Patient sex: M
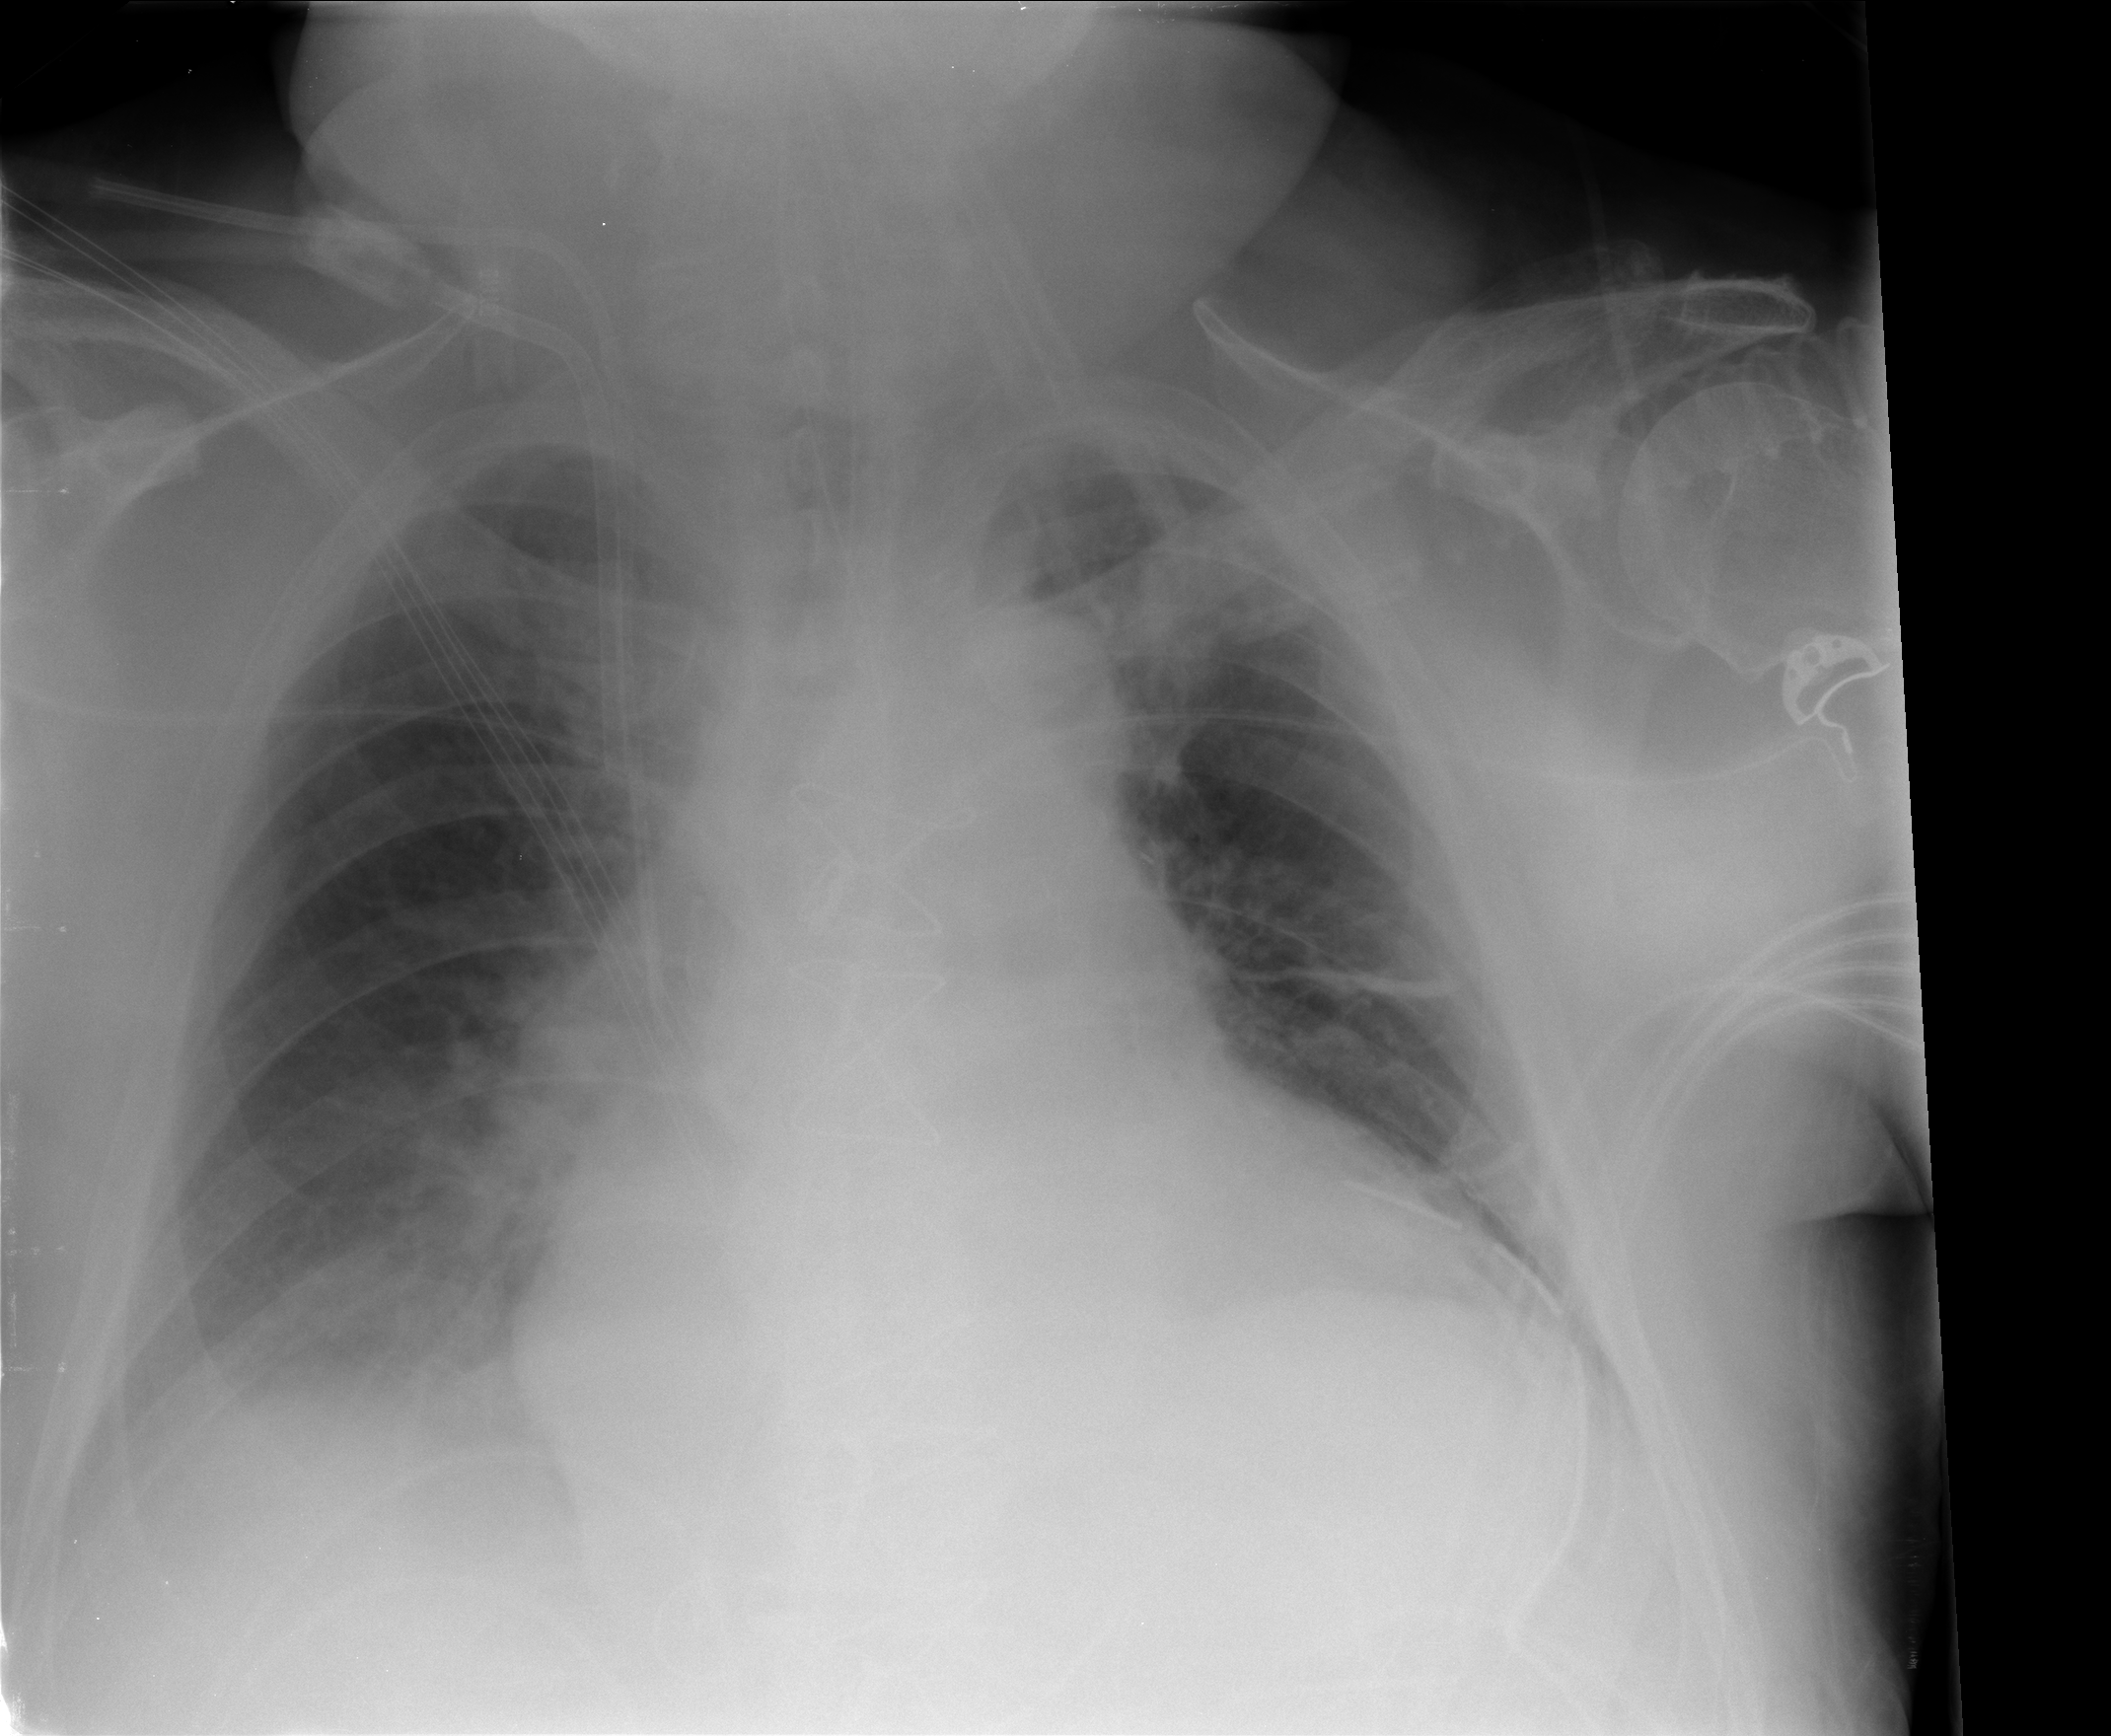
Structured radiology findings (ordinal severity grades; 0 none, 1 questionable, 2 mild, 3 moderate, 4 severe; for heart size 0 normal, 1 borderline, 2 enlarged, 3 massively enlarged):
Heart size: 2
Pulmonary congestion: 2
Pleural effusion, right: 2
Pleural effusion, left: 2
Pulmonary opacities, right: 2
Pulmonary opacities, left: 0
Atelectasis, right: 2
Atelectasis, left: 2